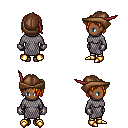
a pixel art fantasy rpg character, female body template, human, dark skin, chain mail, gold greaves, light blonde bangs hairstyle, leather cap, metal gloves, gold boots, four views (front, back, left, right), 2x2 character sprite sheet, small pixel art, hard edges, no anti-aliasing